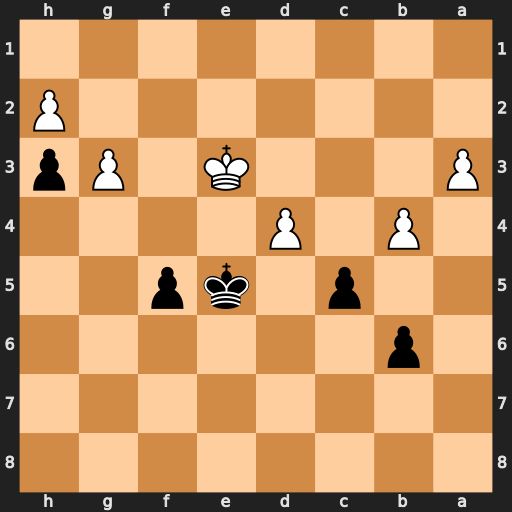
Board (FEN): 8/8/1p6/2p1kp2/1P1P4/P3K1Pp/7P/8
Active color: b
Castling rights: -
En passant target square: -
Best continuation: cxd4+ Kd2 b5 Kd3 Kd5